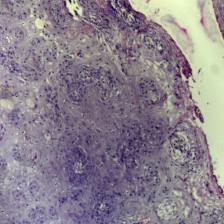
Diagnosis: OSCC